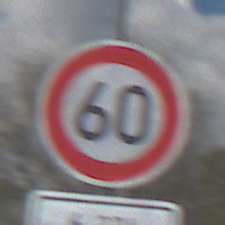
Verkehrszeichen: Geschwindigkeit60
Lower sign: ZeitangabenMitBeschraenkungAufWochentage4
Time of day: Midday
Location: Outdoor (Nature)
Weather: PartlyCloudy
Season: Autumn
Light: Natural